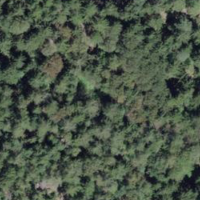
EUNIS habitat code: 44
Species observed at this site:
Saxifraga cuneifolia